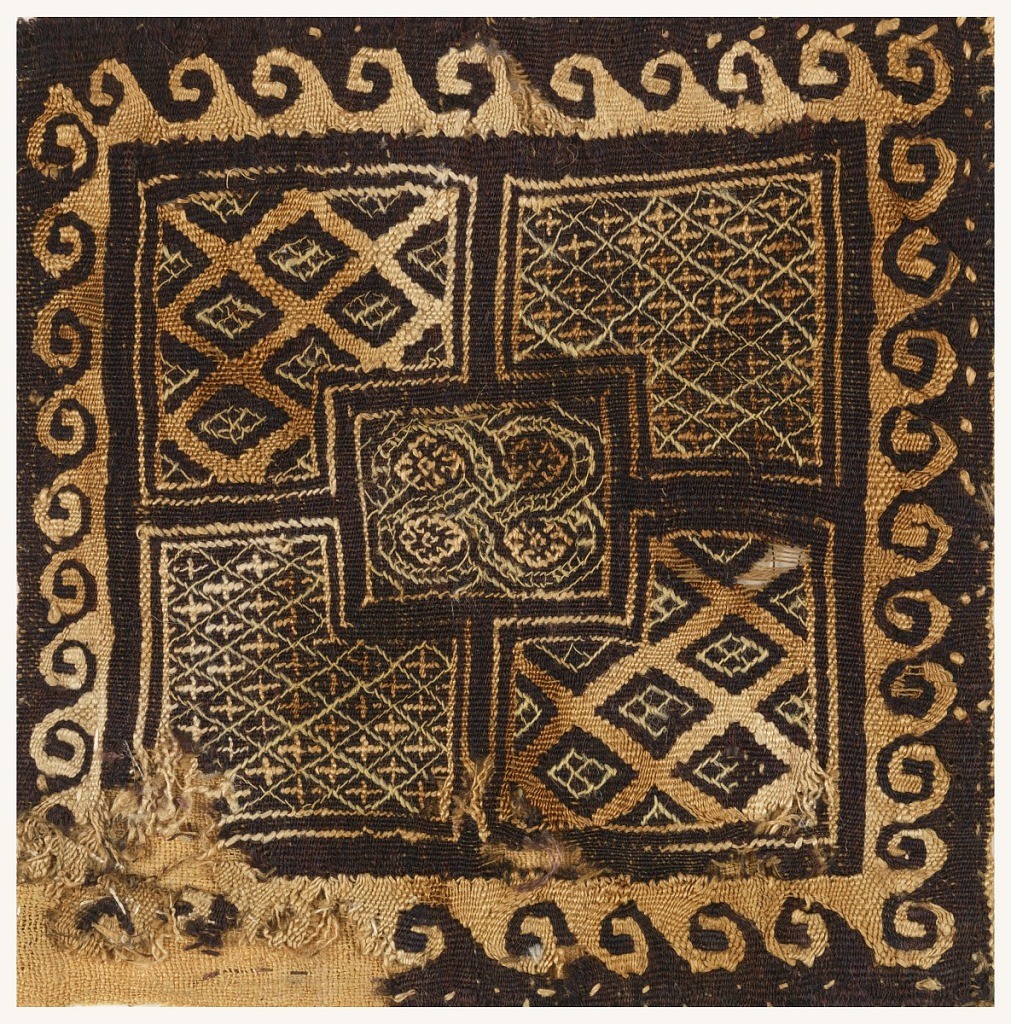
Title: Medallion
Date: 3rd–4th century
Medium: Warp; S-spun wool. Weft; S-spun linen, S-spun wool. Technique: Slit tapestry with supplementary weft wrapping.
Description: Tapestry square mounted on plain weave linen. A square at the center with interlaced circles superposed on four different designs. Wave border on all sides.